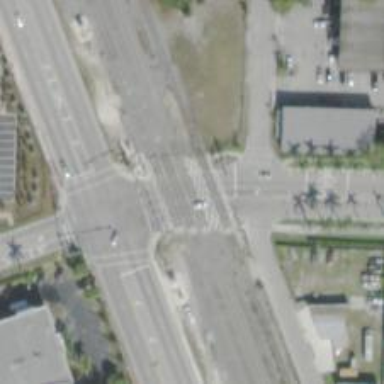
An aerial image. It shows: Railway level crossing.